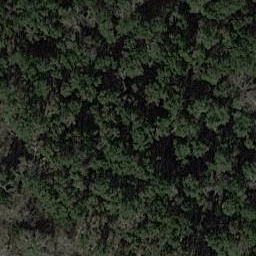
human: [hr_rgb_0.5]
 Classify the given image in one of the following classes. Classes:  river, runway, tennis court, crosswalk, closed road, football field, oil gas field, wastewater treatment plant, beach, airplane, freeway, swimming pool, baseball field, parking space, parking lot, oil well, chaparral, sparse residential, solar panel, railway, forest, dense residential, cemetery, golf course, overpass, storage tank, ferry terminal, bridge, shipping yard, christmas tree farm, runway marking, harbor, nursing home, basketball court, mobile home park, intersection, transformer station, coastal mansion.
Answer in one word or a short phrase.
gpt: forest